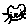
Label: cat